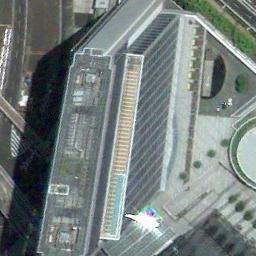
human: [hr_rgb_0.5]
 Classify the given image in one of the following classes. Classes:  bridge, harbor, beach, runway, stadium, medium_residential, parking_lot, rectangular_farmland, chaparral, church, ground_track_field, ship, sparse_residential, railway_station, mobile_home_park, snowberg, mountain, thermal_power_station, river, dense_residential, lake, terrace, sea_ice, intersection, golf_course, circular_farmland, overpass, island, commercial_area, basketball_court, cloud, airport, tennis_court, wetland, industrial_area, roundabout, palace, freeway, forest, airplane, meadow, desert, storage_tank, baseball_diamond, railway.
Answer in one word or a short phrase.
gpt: commercial_area